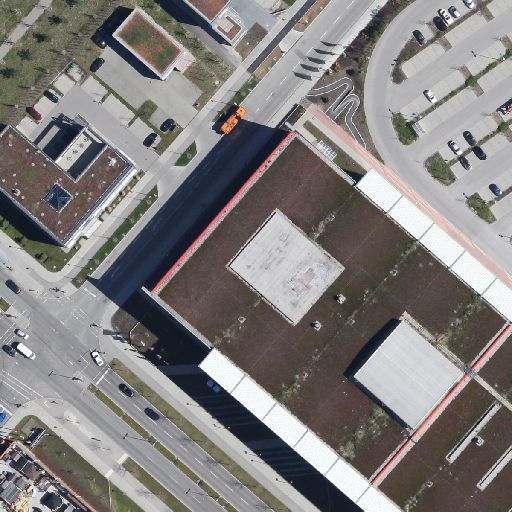
Referring expression: car driving on the road